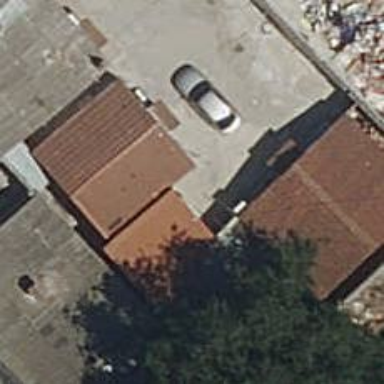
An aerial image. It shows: Residential building.